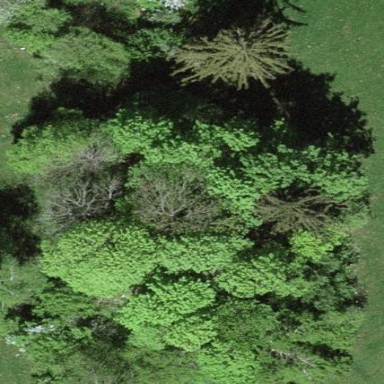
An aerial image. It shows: Forest area.